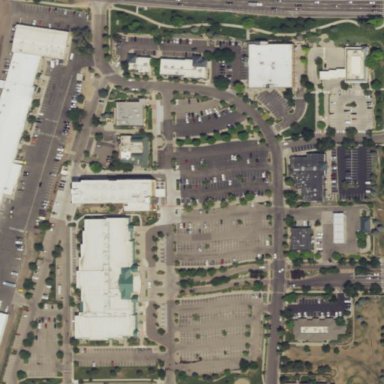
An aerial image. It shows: Retail area.